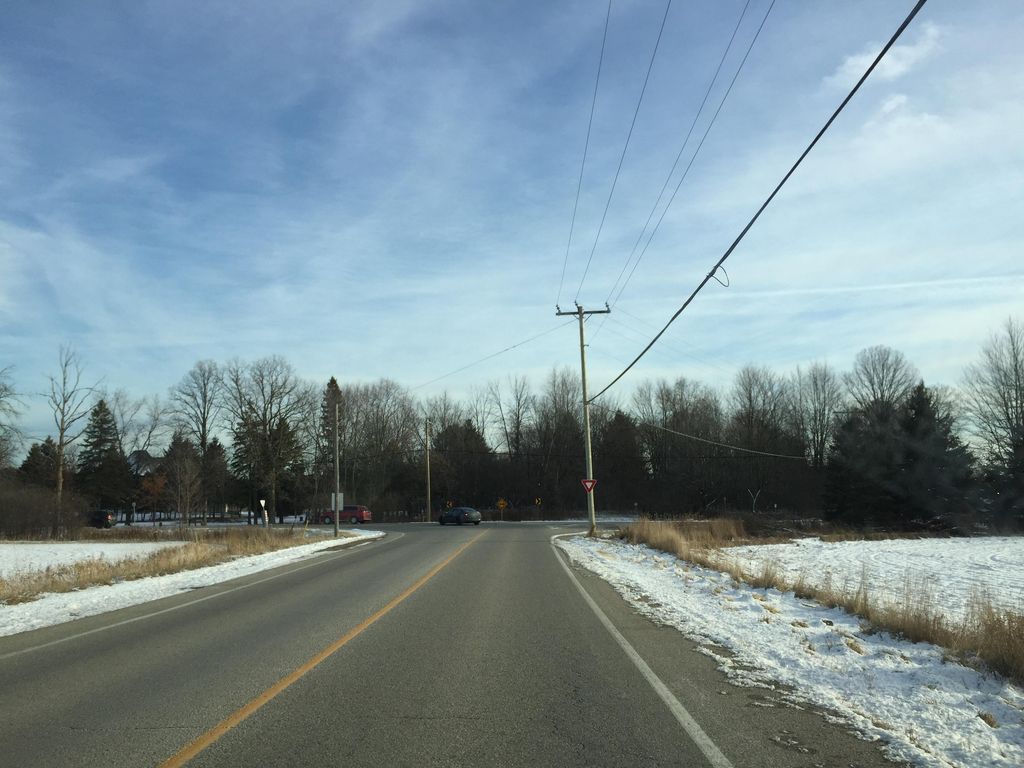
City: kitchener-waterloo